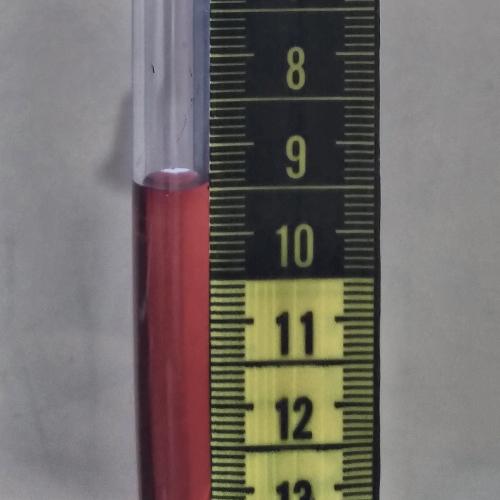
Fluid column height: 9.0 cm